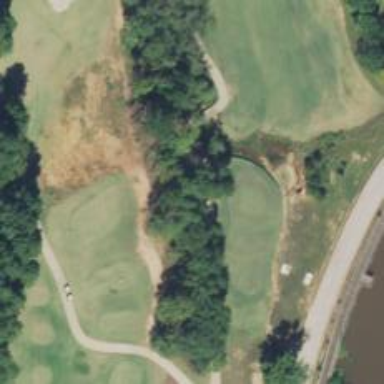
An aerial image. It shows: Golf hole.